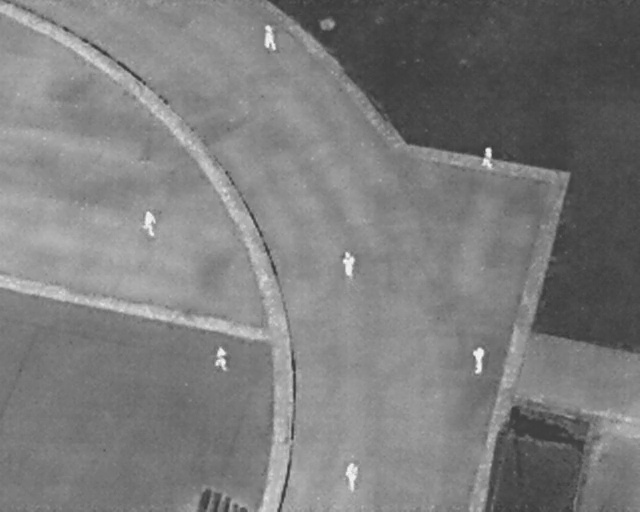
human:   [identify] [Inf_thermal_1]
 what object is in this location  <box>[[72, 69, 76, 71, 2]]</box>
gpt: <ref>1 large person at the bottom right</ref>

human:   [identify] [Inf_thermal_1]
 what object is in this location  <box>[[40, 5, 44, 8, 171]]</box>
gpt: <ref>1 large person at the top</ref>